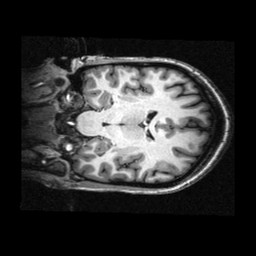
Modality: T1w
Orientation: coronal
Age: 23
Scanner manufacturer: siemens
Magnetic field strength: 3 T
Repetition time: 2.3 s
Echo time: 0.00336 s